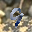
Label: 9